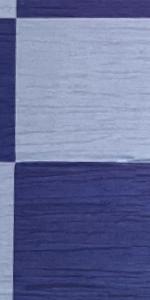
Label: Empty